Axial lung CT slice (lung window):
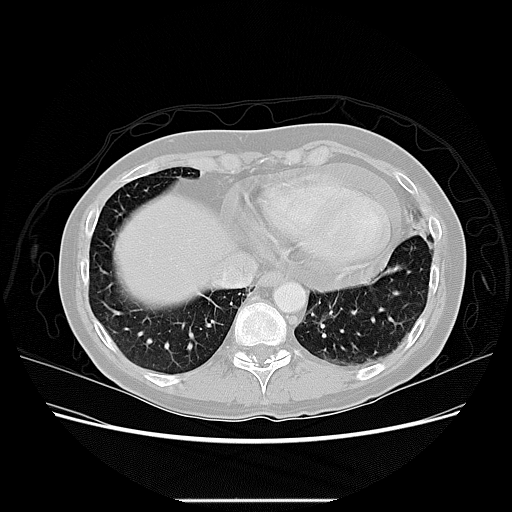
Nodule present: no